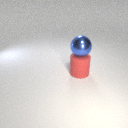
large blue metal sphere above large red rubber cylinder